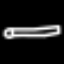
Label: pencil